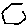
Label: hexagon